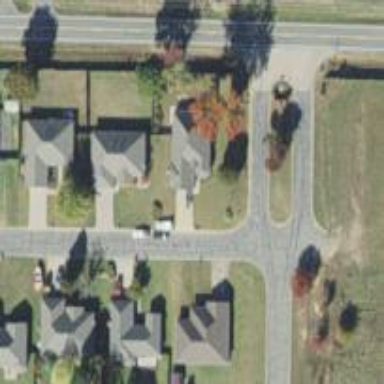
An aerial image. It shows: Residential road.